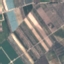
Label: PermanentCrop